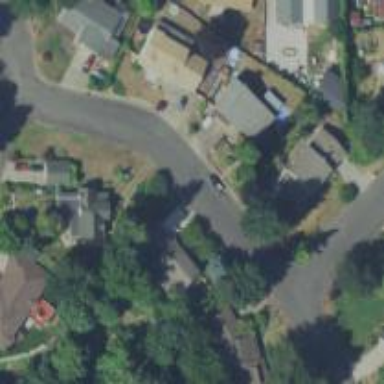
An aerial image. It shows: Residential road with sidewalk on the left.